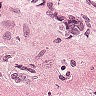
Metastatic tissue present: yes